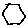
Label: hexagon